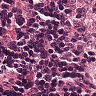
Metastatic tissue present: no